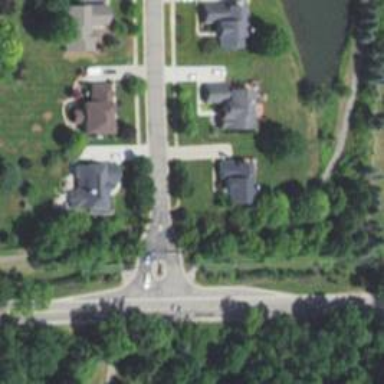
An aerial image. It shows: Service road designated as golf cart path.